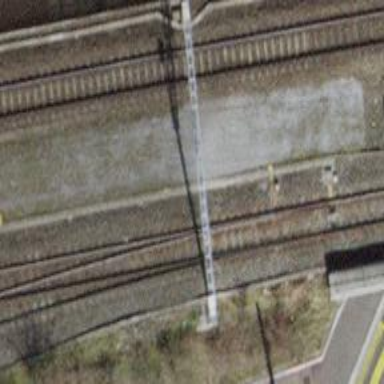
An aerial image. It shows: Single railway track with electrified contact line.